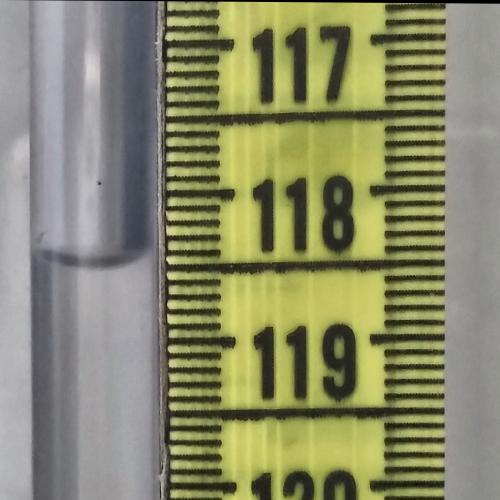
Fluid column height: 118.5 cm